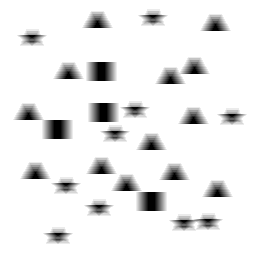
Squares: 4
Triangles: 13
Stars: 10
Total shapes: 27